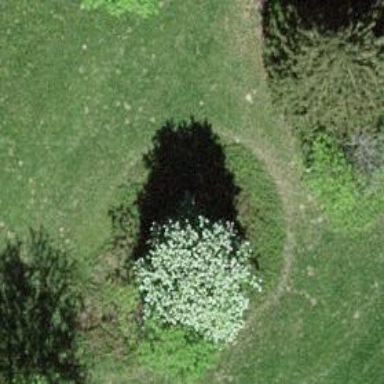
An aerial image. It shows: Sinkhole in the natural landscape.